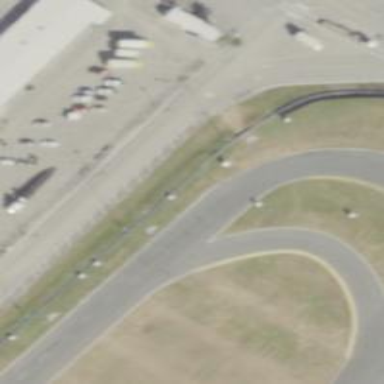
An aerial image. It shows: Raceway for motor sports.